Field crop: tomato
Growth stage: 2
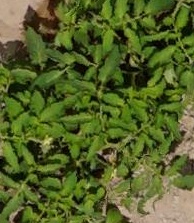
Species: tomato